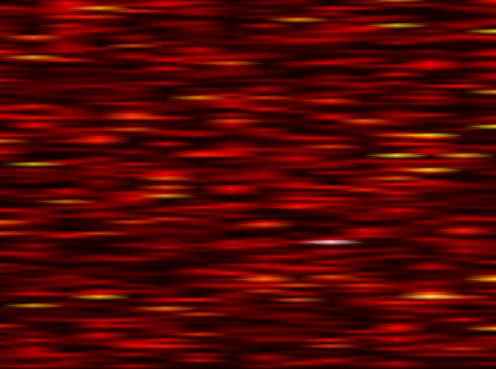
Label: WOLA